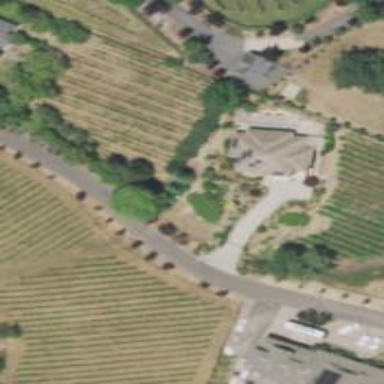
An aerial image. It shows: Vineyard where grapes are grown.